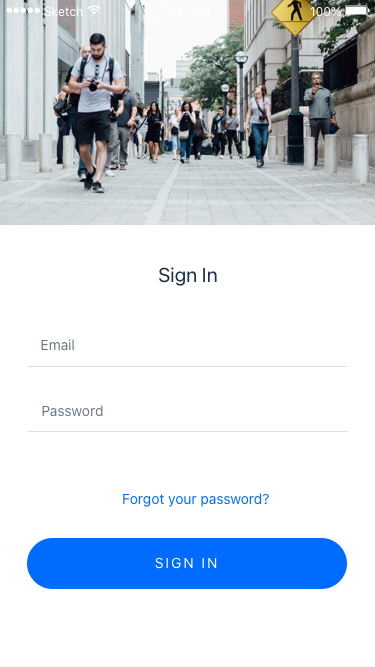
Text in this UI design:
Password
Email
Sign In
100%
9:41 AM
Sketch
Forgot your password?
SIGN IN